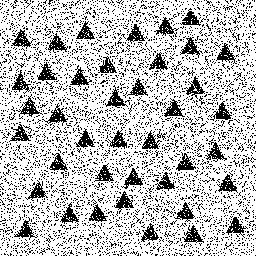
Squares: 0
Triangles: 40
Stars: 0
Total shapes: 40